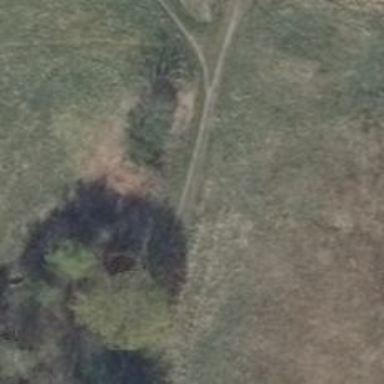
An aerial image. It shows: Path on the ground.